Question: I'm trying to add a row of horizontal button at the top of a form between an image and a view box but when I add the button it fills the image. I tried adding a grid to contain the buttons but that filled the image element. Does anyone know how I would achieve this?
I'm sure there must be a quick fix to this,could someone explain why this happens? I usually use the designer but I think in this case I should have a better understanding of the xaml elements and the properties.
This is how I define the layout for the window:
'''
<Window x:Class="KinectKickboxingBVversion1.ConditioningFrm"
xmlns="http://schemas.microsoft.com/winfx/2006/xaml/presentation"
xmlns:x="http://schemas.microsoft.com/winfx/2006/xaml"
Title="ConditioningFrm" Height="377.612" Width="637.313">
<Grid>
<Viewbox Grid.Row="1" Stretch="Uniform" HorizontalAlignment="Center">
<Image Name="Image" Width="640" Height="250"/>
</Viewbox>
</Grid>
</Window>
'''

Setting image source to bitmap:
'''
KinectVideo.Source = BitmapSource.Create(colorFrame.Width, colorFrame.Height, 96, 96,
PixelFormats.Bgr32, null, colorData, colorFrame.Width * colorFrame.BytesPerPixel)
'''
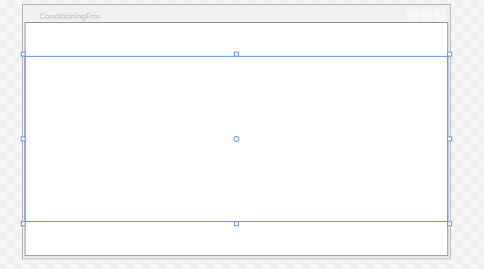
Answer: If you want to put it on the top of the form with no scaling, do this:
'''
<Window x:Class="KinectKickboxingBVversion1.ConditioningFrm"
xmlns="http://schemas.microsoft.com/winfx/2006/xaml/presentation"
xmlns:x="http://schemas.microsoft.com/winfx/2006/xaml"
Title="ConditioningFrm" Height="377.612" Width="637.313">
<Grid>
<Grid.RowDefinitions>
<RowDefintion Height="Auto" />
<RowDefintion Height="*" />
</Grid.RowDefinitions>
<StackPanel Orientation="Horizontal" Grid.Row="0">
<Button Content="1"/>
<Button Content="2"/>
<Button Content="2"/>
</StackPanel>
<Viewbox Grid.Row="1" Stretch="Uniform" HorizontalAlignment="Center">
<Image Name="Image" Width="640" Height="250"/>
</Viewbox>
</Grid>
</Window>
'''
If you really want to add the StackPanel of buttons in the Viewbox, do this:
'''
<Window x:Class="KinectKickboxingBVversion1.ConditioningFrm"
xmlns="http://schemas.microsoft.com/winfx/2006/xaml/presentation"
xmlns:x="http://schemas.microsoft.com/winfx/2006/xaml"
Title="ConditioningFrm" Height="377.612" Width="637.313">
<Viewbox Stretch="Uniform" HorizontalAlignment="Center">
<StackPanel Orientation="Vertical">
<StackPanel Orientation="Horizontal">
<Button Content="1"/>
<Button Content="2"/>
<Button Content="2"/>
</StackPanel>
<Image Name="Image" Width="640" Height="250"/>
</StackPanel>
</Viewbox>
</Window>
'''
Setting image source to bitmap:
'''
KinectVideo.Source = BitmapSource.Create(colorFrame.Width, colorFrame.Height, 96, 96,
PixelFormats.Bgr32, null, colorData, colorFrame.Width * colorFrame.BytesPerPixel)
'''